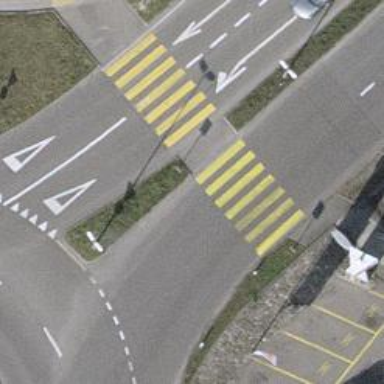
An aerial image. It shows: Zebra crossing on the road.